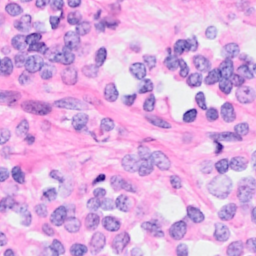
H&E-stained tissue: Breast